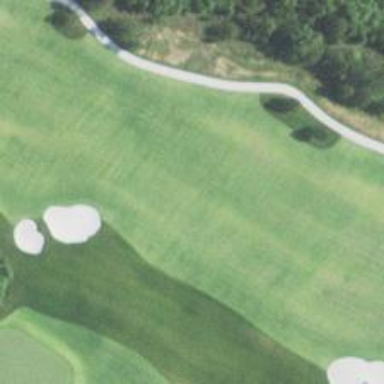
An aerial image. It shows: View of golf hole.